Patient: sex M, age 71
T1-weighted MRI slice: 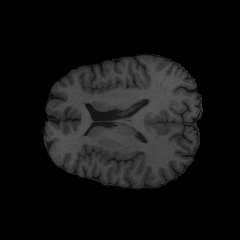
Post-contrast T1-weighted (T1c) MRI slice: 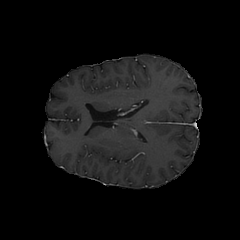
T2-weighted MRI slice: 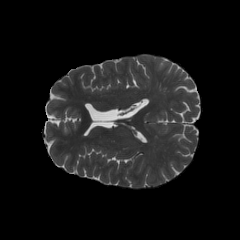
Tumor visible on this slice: yes
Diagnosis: Glioblastoma, IDH-wildtype
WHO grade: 4